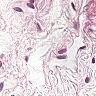
Metastatic tissue present: no